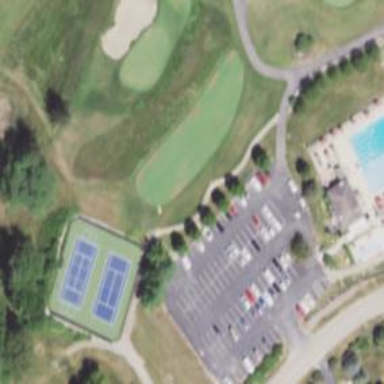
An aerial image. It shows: Green golf area with grass land use.